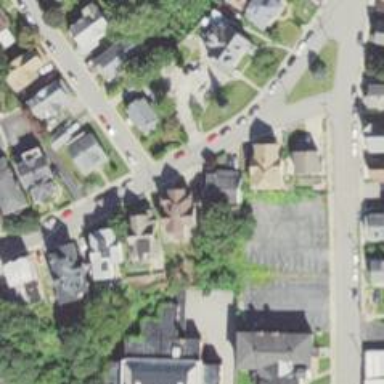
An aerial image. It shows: Residential driveway designated as service road.